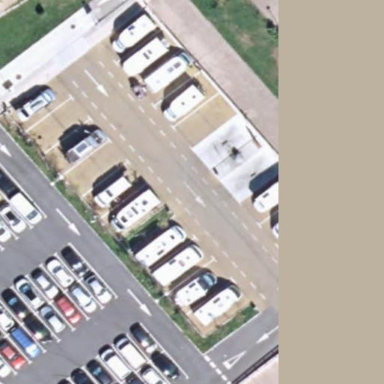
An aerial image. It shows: Gravel caravan site with facilities including sanitary dump station for chemical toilets.